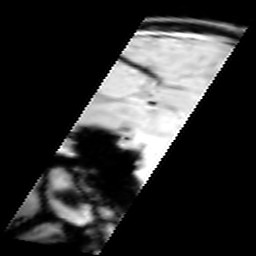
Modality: inplaneT1
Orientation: sagittal
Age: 19
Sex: female